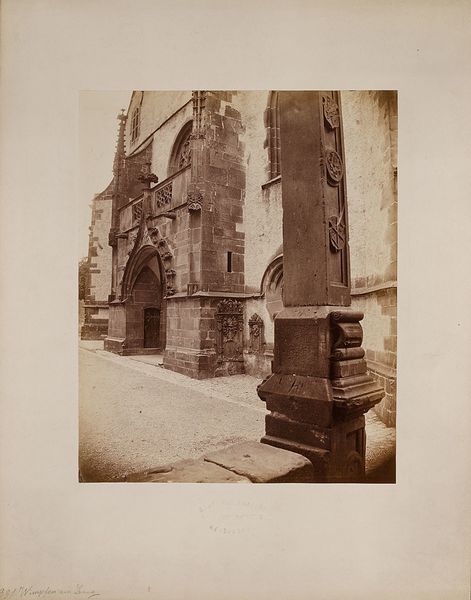
Titel: Wimpfen am Berg
Künstler: Georg Maria Eckert
Standort: Hamburg
Institution: Museum für Kunst und Gewerbe Hamburg
Schlagwörter: architektur, kirche, foto, fotografie, photographie, photo, architekturfotografie, aussenbau, albumin, lichtbild, architekturphotographie, bildwerke, angewandte und bildende kunst, hessische systematik, schwarzweißpositivverfahren, silbersalzverfahren, schwarzweißfotografie, albuminpapier